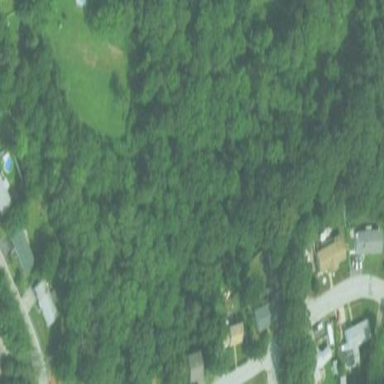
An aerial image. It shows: Broadleaved woodland area.